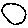
Label: circle